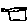
Label: square